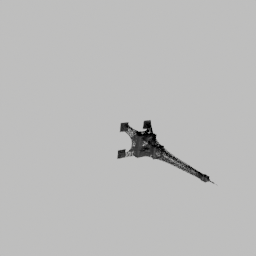
Label: architecture